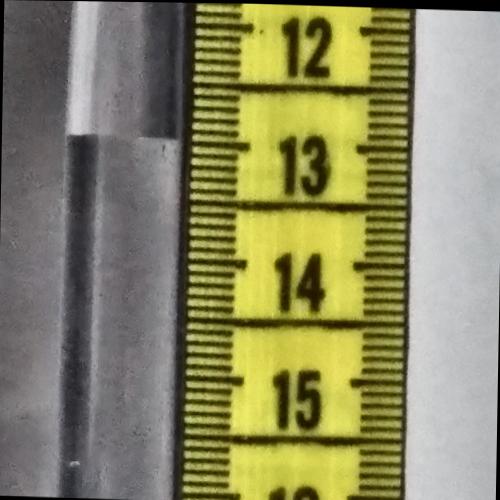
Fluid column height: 13.0 cm